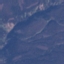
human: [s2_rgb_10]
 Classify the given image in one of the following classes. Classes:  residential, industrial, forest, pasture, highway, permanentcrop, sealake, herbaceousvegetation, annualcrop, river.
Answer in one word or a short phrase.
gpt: HerbaceousVegetation